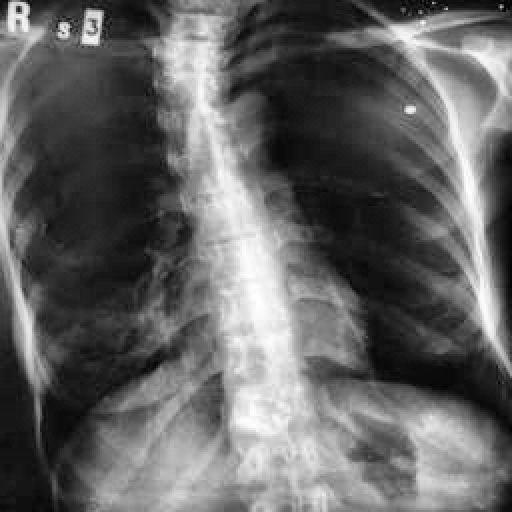
Finding: TUBERCULOSIS